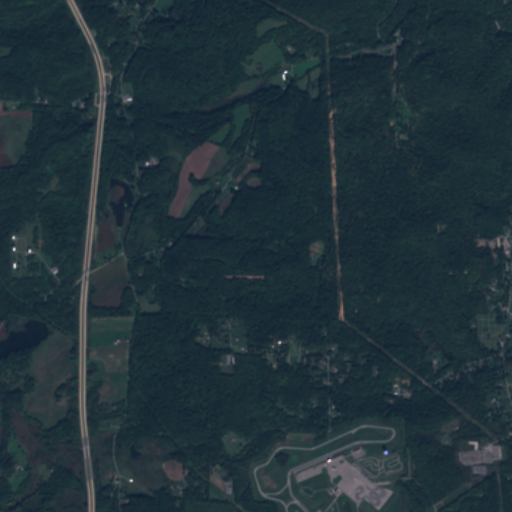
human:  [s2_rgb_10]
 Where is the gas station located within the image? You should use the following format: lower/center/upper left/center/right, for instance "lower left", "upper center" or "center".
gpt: The gas station is located in the lower right of the image.
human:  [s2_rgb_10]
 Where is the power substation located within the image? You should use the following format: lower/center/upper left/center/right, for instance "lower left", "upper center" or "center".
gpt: The power substation is located in the lower right of the image.
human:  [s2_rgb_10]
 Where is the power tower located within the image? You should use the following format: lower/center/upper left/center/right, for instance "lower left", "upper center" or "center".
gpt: The power tower is located in the lower right of the image.
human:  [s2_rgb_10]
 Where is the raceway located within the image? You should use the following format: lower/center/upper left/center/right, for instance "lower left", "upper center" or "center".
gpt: The raceway is located in the lower right of the image.
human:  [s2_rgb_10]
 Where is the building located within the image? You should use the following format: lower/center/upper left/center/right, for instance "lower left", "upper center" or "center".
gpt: The building is located in the lower right of the image.
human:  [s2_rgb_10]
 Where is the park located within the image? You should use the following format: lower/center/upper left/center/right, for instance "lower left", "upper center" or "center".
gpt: There is no park in the image.